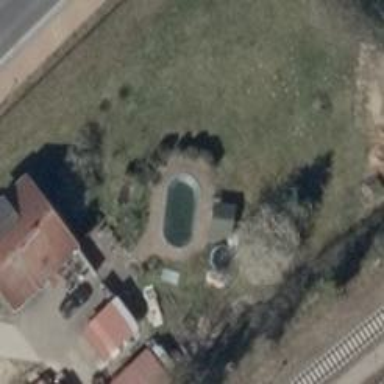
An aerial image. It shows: Swimming pool located in leisure land.